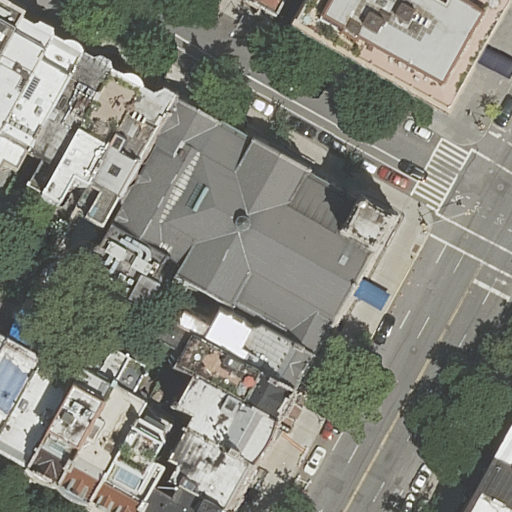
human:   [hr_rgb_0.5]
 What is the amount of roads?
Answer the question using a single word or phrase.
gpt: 2

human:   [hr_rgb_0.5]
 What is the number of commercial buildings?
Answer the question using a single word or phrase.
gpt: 0

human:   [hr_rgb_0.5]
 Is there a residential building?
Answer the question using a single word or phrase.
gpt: yes

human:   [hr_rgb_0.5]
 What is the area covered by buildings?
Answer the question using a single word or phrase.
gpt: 4908m2

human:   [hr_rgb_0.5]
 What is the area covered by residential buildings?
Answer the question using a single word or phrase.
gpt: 3189m2

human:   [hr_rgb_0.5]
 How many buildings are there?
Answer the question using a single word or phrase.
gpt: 25

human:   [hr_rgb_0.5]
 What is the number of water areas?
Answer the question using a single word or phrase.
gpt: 0

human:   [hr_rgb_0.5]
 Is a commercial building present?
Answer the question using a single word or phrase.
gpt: no

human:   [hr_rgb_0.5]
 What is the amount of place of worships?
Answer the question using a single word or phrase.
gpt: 1

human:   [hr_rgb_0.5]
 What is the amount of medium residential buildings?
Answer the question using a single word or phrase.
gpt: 14

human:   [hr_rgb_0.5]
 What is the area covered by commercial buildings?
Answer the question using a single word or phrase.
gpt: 0m2

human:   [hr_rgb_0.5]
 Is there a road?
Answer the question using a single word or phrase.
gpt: yes

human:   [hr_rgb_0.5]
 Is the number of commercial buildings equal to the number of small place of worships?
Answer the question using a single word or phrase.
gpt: yes

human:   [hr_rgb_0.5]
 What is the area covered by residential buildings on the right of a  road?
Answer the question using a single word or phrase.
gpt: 148m2

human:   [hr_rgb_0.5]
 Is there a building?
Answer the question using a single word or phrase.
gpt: yes

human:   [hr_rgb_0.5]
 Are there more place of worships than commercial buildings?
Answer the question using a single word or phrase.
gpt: yes

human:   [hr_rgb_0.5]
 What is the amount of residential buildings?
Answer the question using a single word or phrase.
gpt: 23

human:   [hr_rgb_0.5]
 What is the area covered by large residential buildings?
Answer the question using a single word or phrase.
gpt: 580m2

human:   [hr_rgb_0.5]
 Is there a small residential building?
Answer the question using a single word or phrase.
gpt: yes

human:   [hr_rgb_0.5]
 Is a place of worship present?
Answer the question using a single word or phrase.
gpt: yes

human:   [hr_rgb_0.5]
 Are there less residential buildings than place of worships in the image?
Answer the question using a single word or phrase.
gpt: no

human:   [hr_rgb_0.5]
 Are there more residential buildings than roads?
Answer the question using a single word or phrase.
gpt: yes

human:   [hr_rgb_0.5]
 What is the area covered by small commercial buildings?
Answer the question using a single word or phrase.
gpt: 0m2

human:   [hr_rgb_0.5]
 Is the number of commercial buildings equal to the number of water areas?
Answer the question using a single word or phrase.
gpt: yes

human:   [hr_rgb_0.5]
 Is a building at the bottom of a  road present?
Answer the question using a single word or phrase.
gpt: yes

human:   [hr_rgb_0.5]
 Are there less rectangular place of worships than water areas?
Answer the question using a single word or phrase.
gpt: no

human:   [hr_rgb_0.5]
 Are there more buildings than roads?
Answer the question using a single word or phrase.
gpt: yes

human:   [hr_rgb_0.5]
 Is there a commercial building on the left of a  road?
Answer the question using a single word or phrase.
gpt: no

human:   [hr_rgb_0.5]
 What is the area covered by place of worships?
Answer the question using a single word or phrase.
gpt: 1689m2

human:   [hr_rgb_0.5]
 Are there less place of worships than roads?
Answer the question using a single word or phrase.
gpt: yes

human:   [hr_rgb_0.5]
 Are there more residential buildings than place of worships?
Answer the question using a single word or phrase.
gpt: yes

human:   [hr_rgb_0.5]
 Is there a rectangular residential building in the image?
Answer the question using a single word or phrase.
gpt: yes

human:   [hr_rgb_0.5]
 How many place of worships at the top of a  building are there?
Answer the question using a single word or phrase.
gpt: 1

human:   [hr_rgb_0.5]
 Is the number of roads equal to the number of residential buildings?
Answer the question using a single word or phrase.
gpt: no

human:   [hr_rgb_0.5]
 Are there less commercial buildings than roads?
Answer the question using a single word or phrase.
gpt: yes

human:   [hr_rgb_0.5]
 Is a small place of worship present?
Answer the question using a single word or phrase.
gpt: no

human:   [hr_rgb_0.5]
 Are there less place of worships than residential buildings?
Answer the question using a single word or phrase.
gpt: yes

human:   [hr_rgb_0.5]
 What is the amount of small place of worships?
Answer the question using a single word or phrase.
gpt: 0

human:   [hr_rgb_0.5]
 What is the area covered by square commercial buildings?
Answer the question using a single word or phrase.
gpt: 0m2

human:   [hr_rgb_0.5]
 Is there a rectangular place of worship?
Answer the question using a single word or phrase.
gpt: no

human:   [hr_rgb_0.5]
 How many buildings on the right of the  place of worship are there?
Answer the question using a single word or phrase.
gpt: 7

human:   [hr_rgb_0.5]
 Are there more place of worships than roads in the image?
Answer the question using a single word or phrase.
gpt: no

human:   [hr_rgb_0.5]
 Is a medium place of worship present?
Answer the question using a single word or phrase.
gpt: no

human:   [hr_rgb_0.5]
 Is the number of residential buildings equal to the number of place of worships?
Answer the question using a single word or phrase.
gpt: no

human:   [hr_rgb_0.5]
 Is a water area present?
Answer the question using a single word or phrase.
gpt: no

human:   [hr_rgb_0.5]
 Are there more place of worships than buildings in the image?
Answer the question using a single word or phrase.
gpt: no

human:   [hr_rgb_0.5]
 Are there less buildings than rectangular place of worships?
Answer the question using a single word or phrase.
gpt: no

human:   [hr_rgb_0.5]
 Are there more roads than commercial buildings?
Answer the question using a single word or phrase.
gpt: yes

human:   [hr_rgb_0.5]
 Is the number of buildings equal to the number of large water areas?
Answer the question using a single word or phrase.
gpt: no

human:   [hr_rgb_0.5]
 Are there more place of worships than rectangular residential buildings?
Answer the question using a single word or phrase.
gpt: no

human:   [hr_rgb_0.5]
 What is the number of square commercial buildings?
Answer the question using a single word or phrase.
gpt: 0

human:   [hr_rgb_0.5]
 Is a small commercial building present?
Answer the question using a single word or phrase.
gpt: no

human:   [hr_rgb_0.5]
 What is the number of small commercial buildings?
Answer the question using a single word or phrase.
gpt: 0

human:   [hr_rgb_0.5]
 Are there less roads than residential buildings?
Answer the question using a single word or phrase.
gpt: yes

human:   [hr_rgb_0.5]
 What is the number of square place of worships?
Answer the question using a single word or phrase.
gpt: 0

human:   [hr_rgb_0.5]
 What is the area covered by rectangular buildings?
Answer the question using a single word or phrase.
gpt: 991m2

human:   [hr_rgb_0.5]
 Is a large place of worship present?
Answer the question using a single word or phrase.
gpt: yes

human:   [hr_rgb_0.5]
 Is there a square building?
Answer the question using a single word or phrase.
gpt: no

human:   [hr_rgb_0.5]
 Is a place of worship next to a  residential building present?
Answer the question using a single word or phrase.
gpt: yes

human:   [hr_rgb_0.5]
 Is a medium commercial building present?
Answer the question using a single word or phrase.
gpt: no

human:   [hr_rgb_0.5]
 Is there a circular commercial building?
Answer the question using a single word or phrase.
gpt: no

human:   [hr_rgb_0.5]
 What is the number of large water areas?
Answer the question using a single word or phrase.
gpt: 0

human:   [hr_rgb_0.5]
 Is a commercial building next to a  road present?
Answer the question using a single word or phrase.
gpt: no

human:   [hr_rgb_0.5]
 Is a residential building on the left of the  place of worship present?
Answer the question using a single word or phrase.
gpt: yes